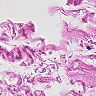
Metastatic tissue present: no